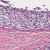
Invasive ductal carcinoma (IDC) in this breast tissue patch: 1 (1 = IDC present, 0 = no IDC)